Field crop: maize
Growth stage: 2
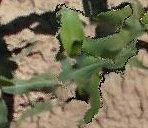
Species: maize